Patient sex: F
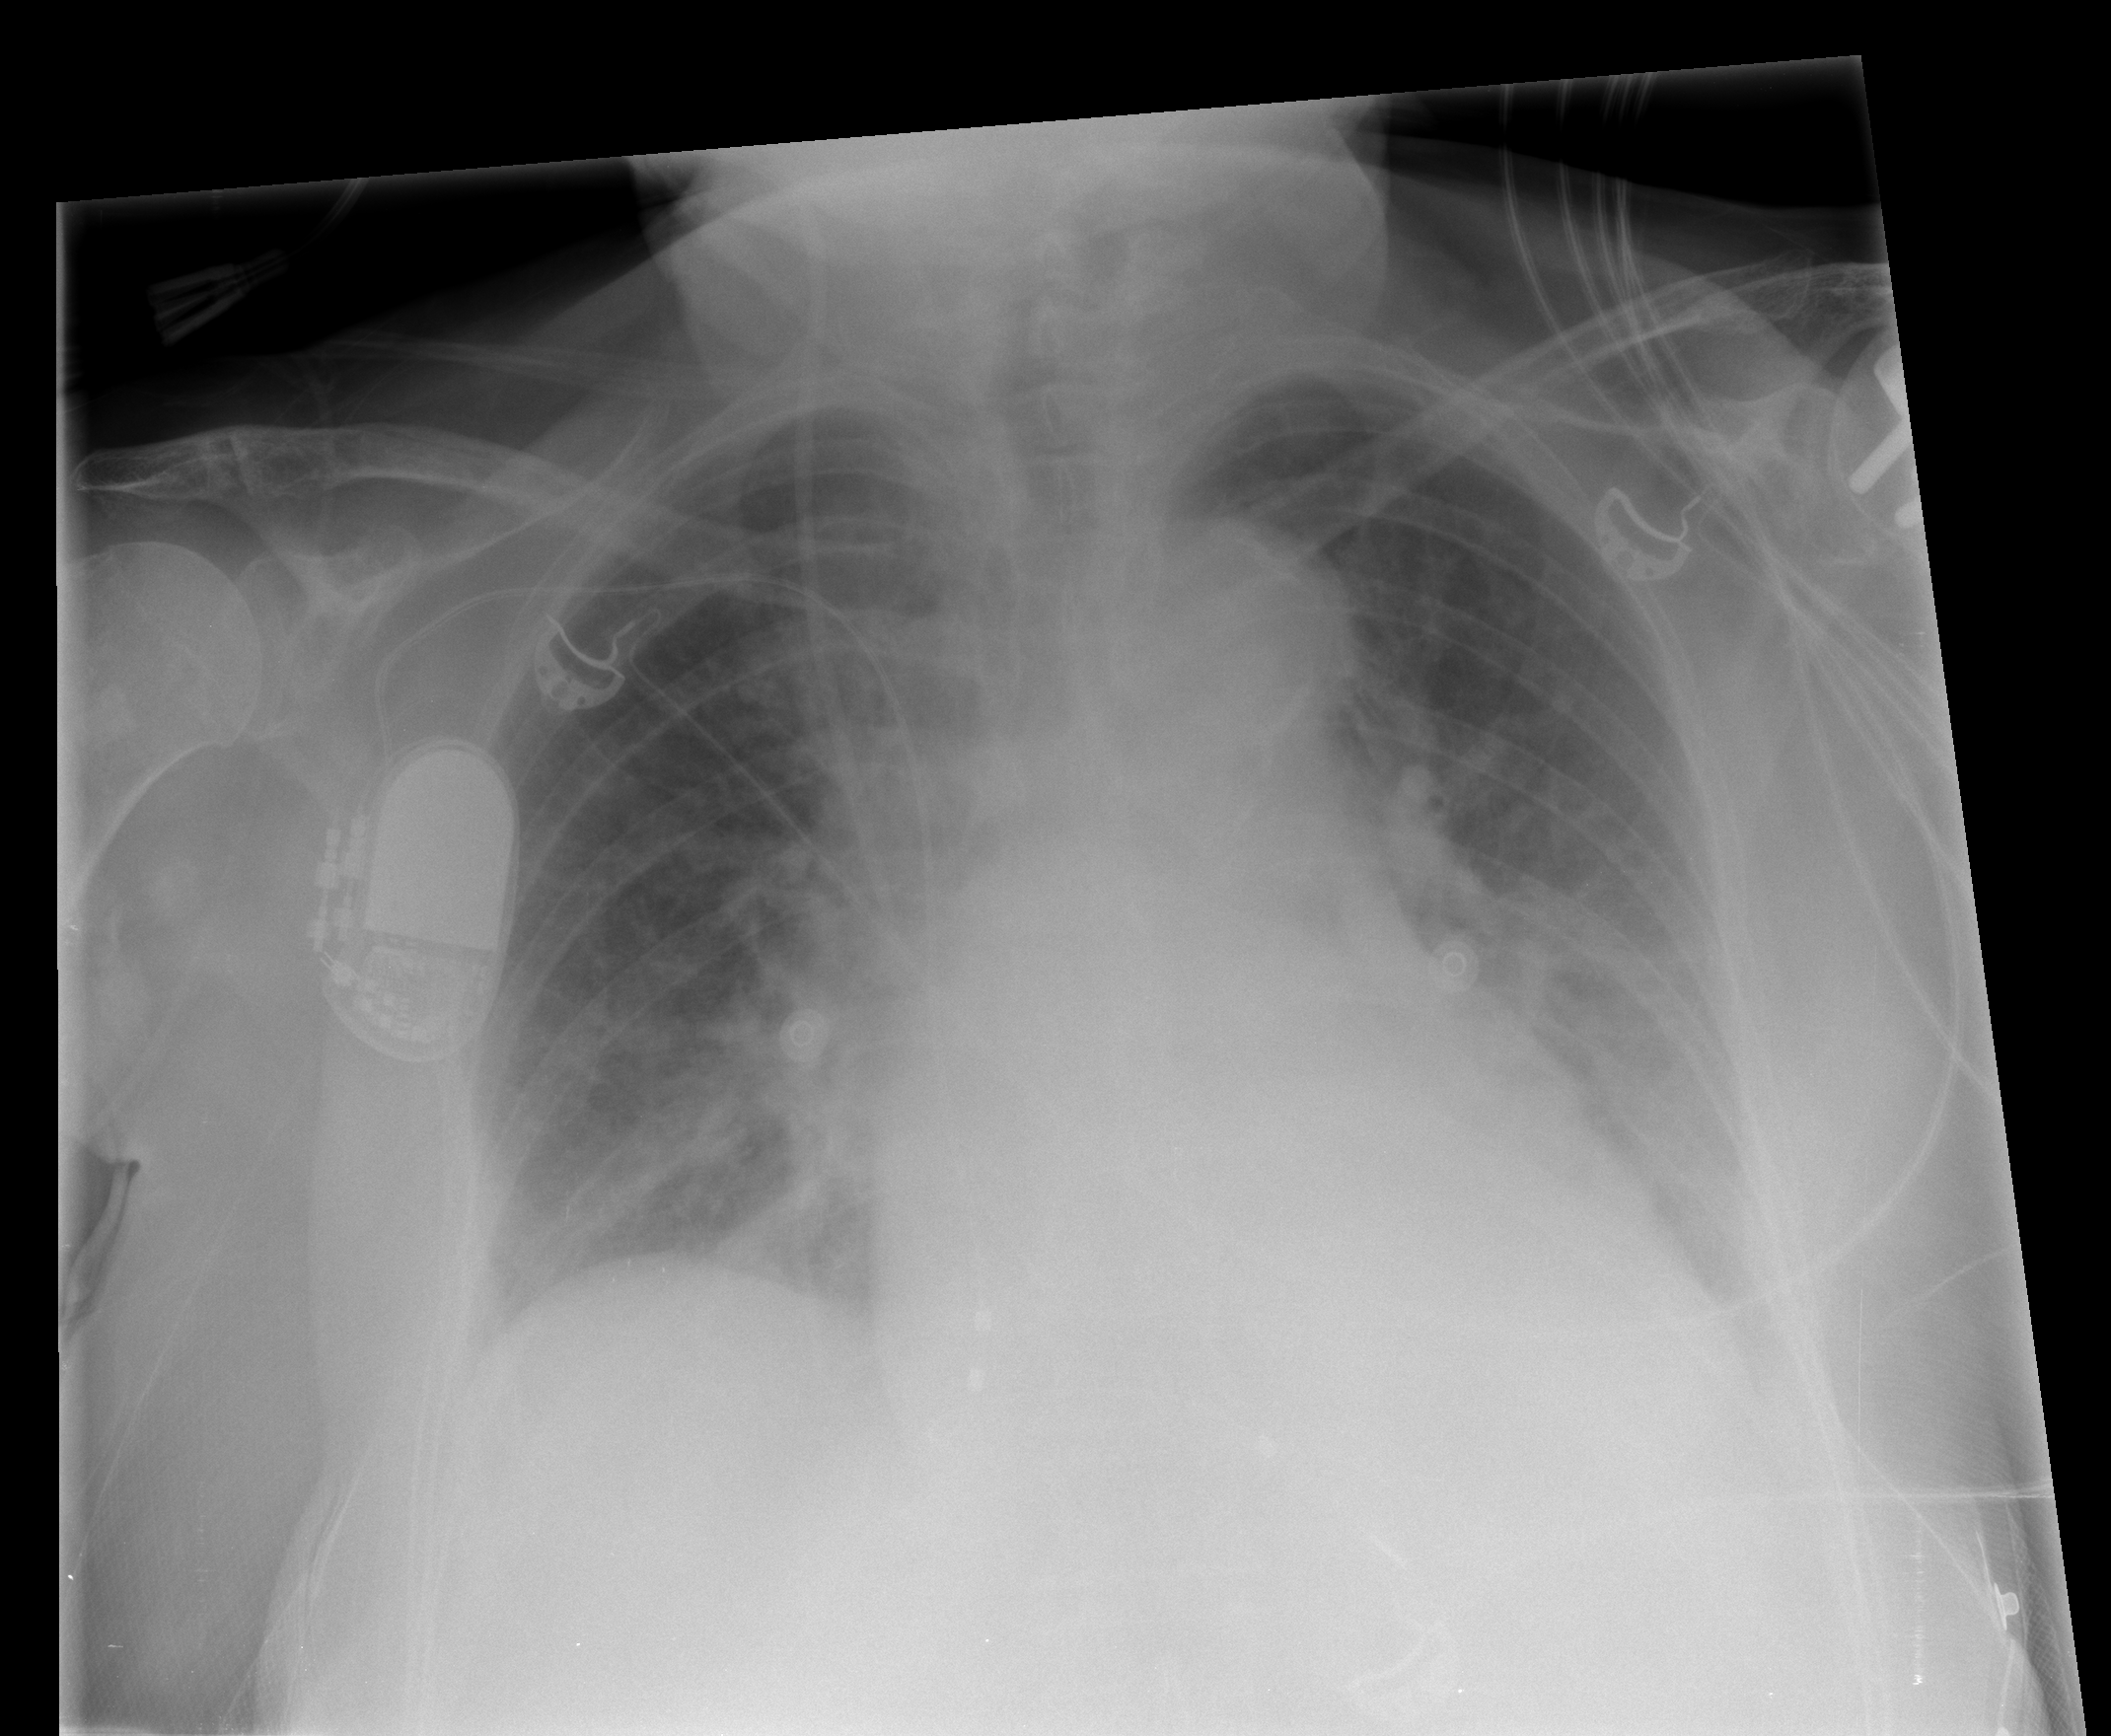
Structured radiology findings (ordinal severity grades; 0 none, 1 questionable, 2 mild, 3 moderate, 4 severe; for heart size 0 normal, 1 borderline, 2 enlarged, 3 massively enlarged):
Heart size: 2
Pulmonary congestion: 3
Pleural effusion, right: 0
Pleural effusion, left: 2
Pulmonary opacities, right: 1
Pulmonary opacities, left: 1
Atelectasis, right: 0
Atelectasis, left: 2